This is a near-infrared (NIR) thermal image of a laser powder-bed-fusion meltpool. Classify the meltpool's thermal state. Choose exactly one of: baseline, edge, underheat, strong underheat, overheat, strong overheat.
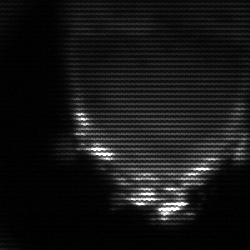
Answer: edge